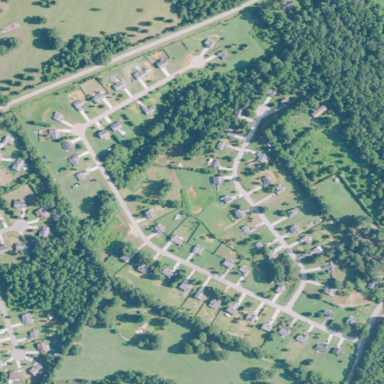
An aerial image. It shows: Residential area consisting of single-family homes.